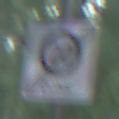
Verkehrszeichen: EndeZone20
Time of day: SunriseSunset
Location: Outdoor (Nature)
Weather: NotSpecified
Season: Autumn
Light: Natural